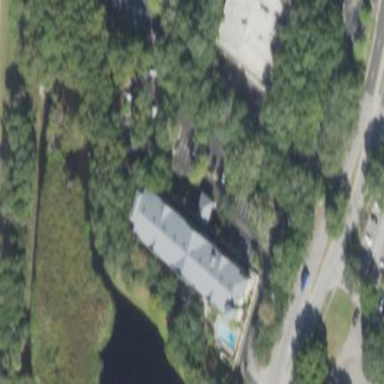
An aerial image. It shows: Hotel building.